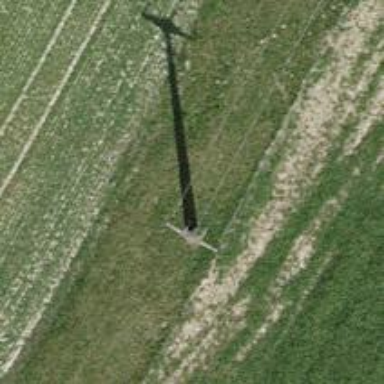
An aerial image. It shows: Power pole.